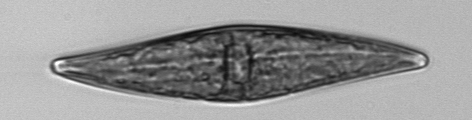
Label: Pleurosigma